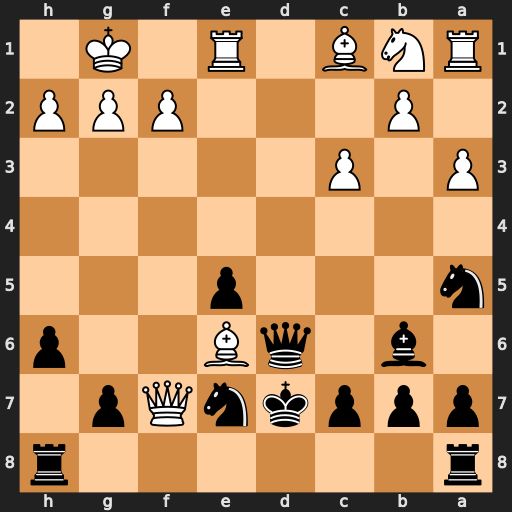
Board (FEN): r6r/pppknQp1/1b1qB2p/n3p3/8/P1P5/1P3PPP/RNB1R1K1
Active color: b
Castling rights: -
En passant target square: -
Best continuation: Qxe6 Rd1+ Bd4 Qxe6+ Kxe6